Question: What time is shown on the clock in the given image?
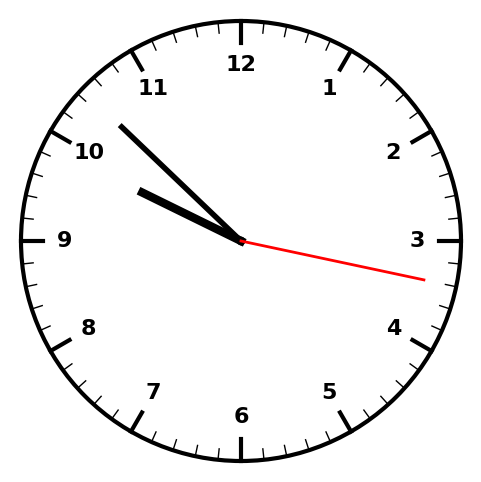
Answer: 09:52:17